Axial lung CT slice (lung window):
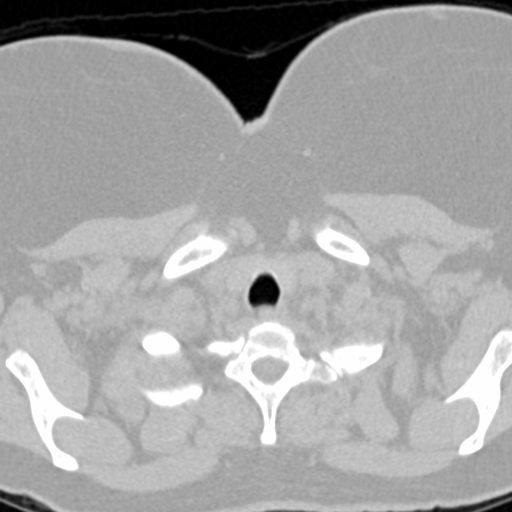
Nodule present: no